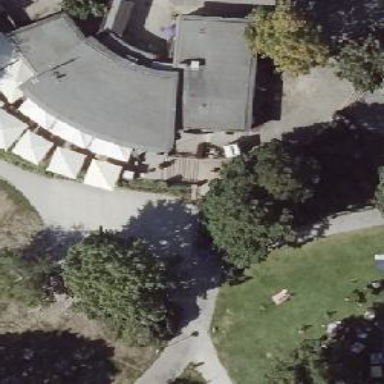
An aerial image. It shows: Terrace designed for outdoor seating.